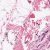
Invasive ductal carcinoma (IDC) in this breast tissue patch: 0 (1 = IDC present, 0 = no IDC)